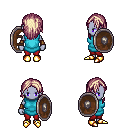
a pixel art fantasy rpg character, female body template, dark elf, purple skin, teal tunic, red pants, white blonde long hairstyle, leather bracers, gold boots, shield, four views (front, back, left, right), 2x2 character sprite sheet, small pixel art, hard edges, no anti-aliasing